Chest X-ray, PA view. Patient: 50 years old, sex M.
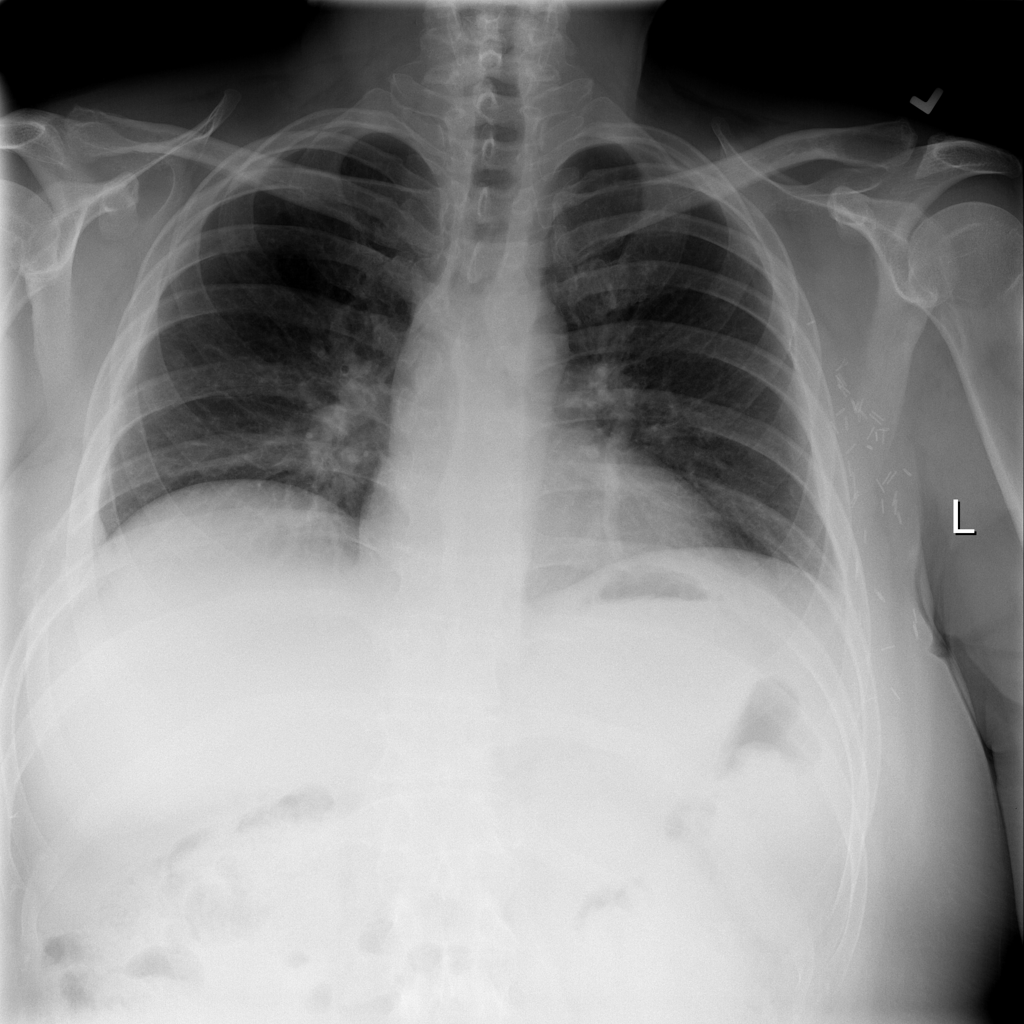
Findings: No Finding